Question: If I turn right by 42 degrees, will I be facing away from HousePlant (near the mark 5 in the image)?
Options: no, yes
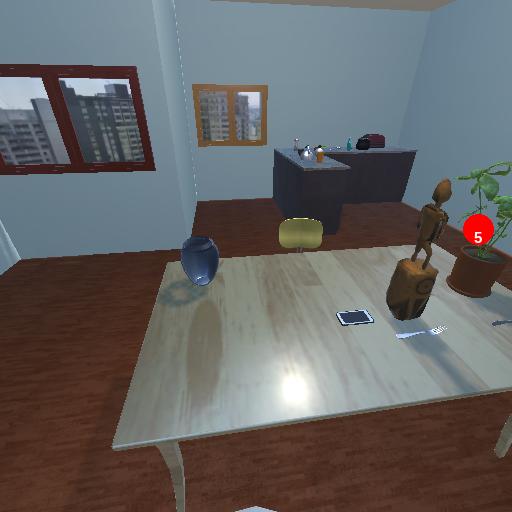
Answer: no